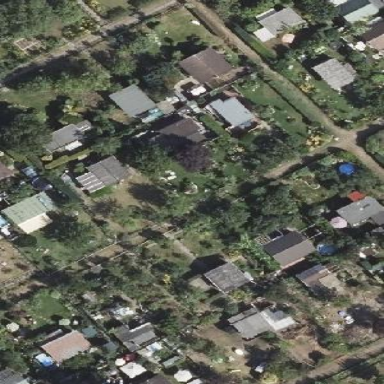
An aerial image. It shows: Plot in the allotments.